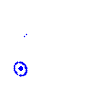
Particle: pion